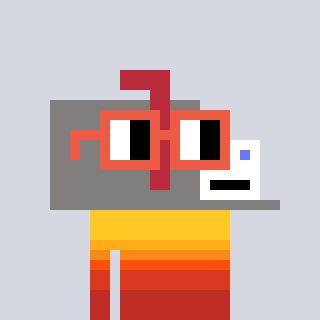
a pixel art character with square orange glasses, a mailbox-shaped head and a redpinkish-colored body on a cool background